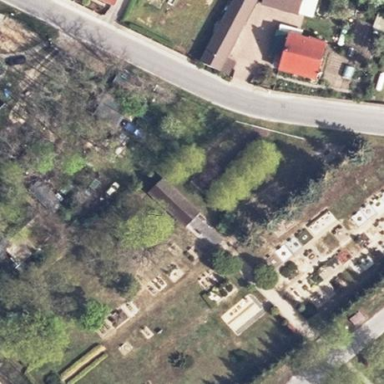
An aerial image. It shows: Cemetery.